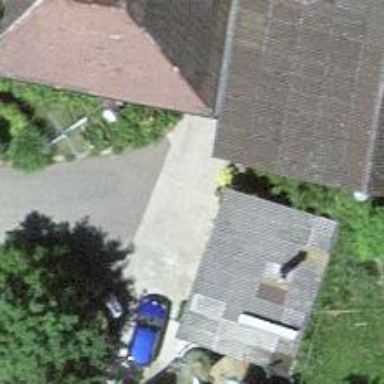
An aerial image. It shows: Garage.